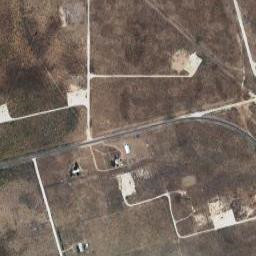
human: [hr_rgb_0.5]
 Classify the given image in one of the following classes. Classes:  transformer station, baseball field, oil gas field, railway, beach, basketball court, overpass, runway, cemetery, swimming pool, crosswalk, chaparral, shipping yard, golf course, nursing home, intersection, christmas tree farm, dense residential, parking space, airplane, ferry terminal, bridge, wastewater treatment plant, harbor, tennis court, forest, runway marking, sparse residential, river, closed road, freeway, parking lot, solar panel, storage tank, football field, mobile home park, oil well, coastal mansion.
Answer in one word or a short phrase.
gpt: oil gas field